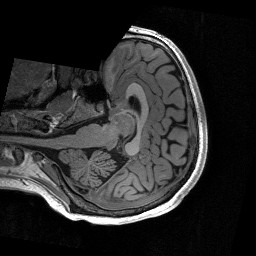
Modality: T1w
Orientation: axial